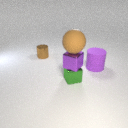
small green metal cube to the left of large purple rubber cylinder